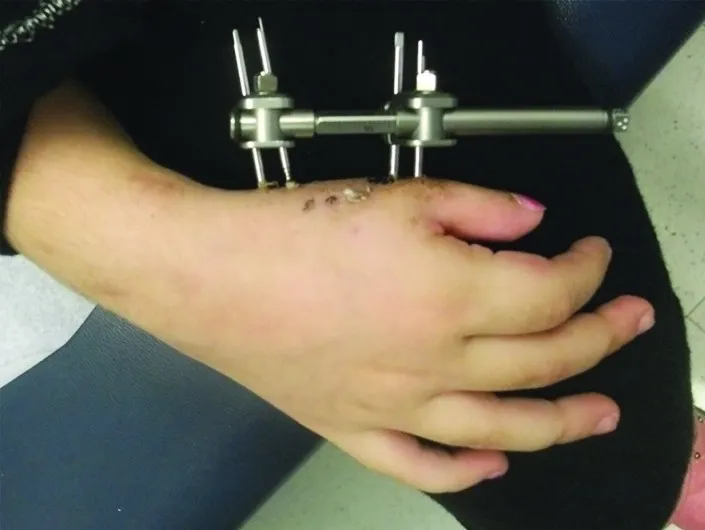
A mini Stryker distraction lengthener for digits was attached to the thumb metacarpal bicortically. The device was turned 1 mm/day for three months to achieve a length of 4 cm.
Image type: medical_photograph (skin_photograph)